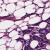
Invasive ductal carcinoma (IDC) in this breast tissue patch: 1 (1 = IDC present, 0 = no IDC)